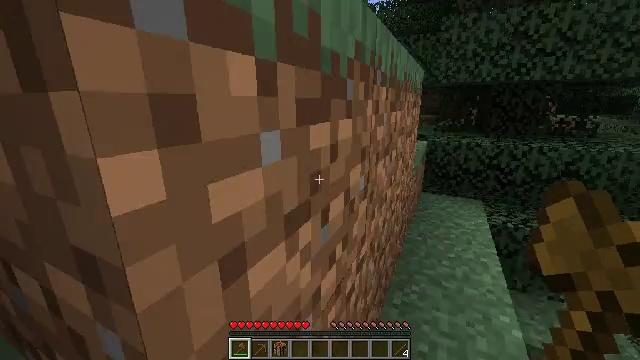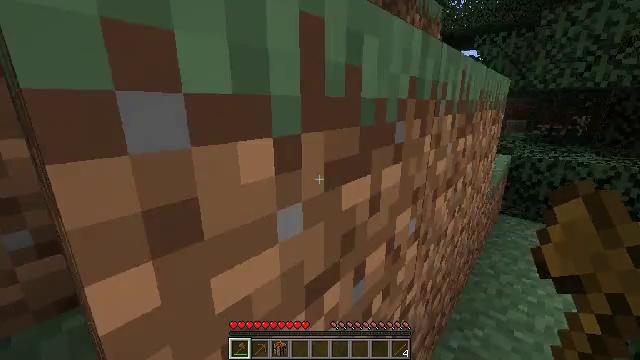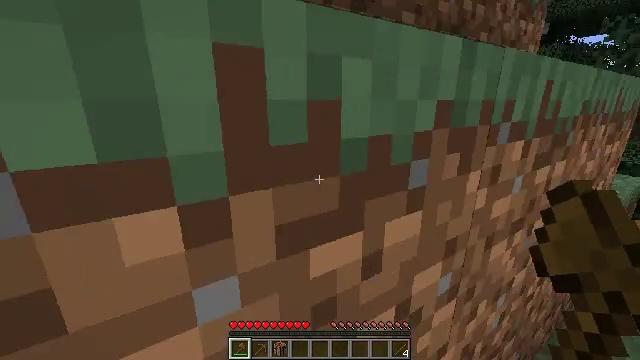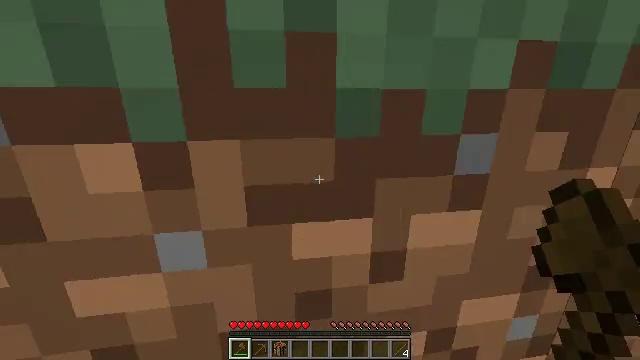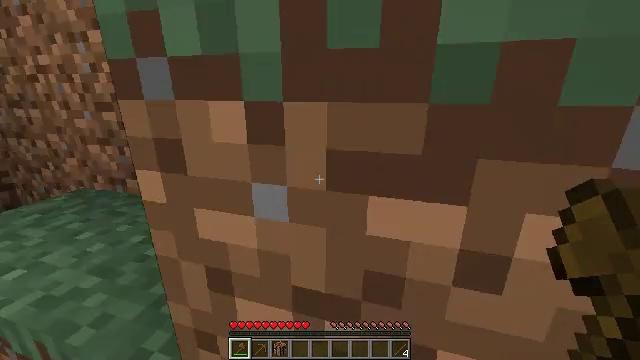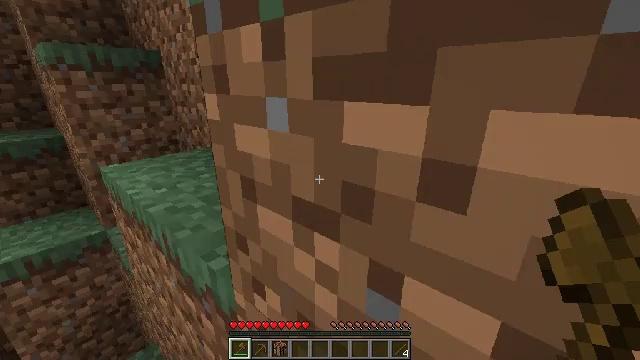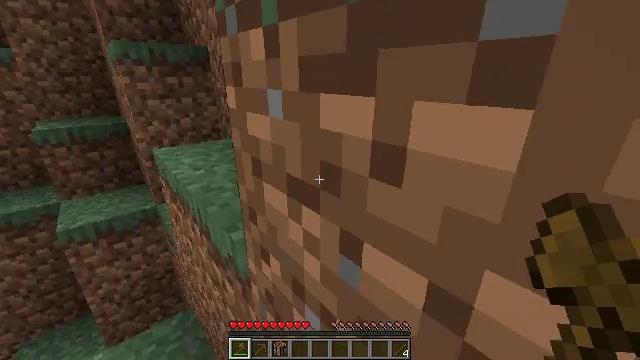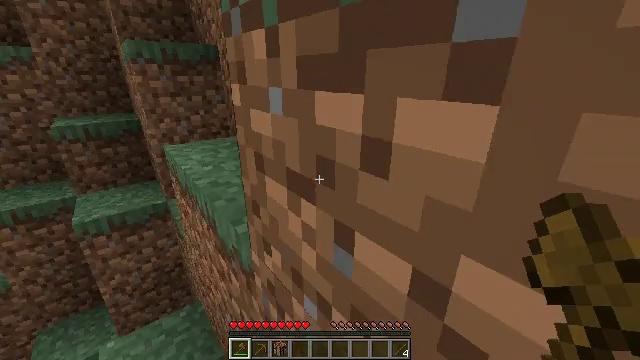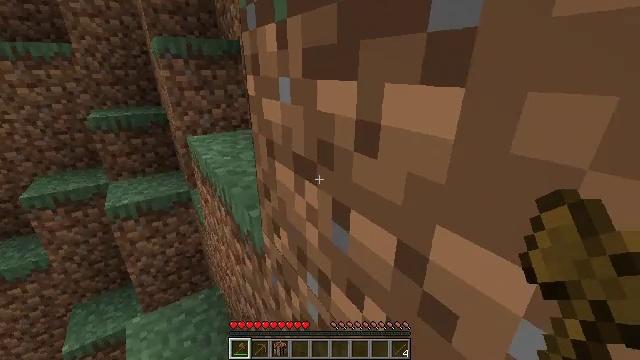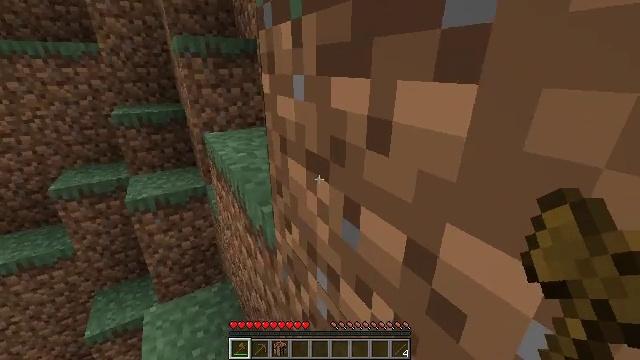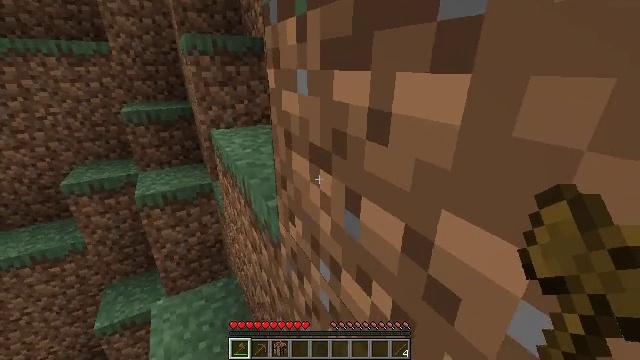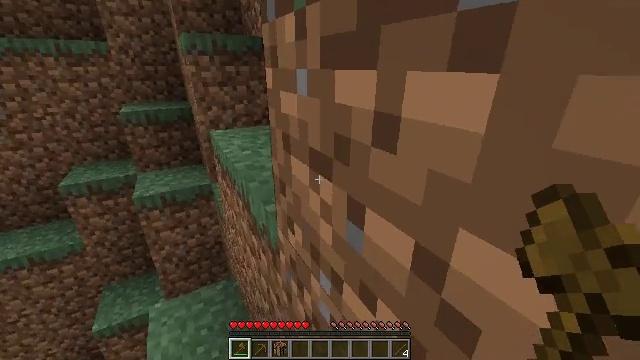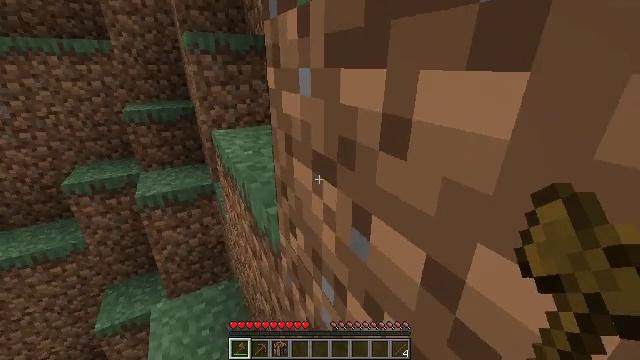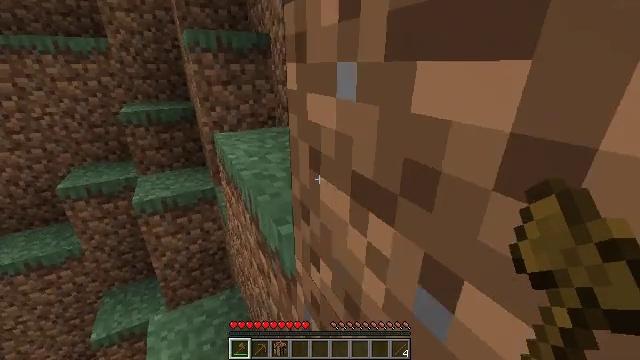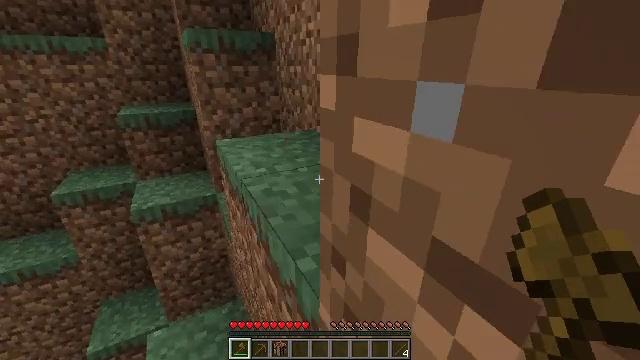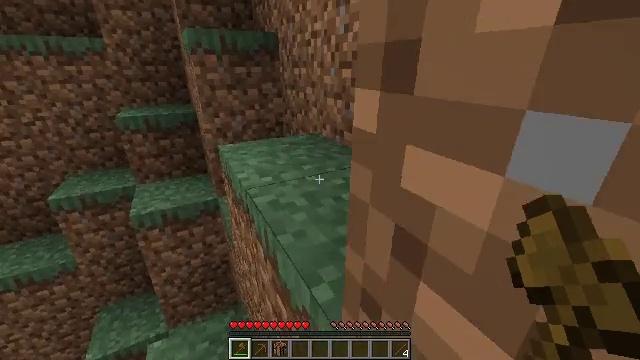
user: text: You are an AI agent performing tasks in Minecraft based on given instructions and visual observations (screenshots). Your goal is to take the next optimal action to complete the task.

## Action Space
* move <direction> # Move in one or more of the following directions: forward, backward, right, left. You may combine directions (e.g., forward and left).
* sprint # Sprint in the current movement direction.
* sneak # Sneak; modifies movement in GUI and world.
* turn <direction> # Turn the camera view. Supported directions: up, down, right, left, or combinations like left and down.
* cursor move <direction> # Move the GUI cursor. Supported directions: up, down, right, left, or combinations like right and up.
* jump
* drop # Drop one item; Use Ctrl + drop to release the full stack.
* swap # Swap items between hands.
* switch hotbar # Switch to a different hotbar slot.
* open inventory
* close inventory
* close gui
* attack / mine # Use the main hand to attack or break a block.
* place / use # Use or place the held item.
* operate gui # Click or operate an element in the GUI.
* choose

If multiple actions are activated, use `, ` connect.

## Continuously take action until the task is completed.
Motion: motion action
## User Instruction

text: Harvest sweet berries by mining the bush.
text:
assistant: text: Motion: move forward and move right, turn left
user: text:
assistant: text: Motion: move forward and move right, turn left
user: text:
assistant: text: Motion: move forward and move right, turn left and down
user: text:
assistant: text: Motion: turn left
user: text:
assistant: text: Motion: turn left and down
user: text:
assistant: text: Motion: turn left and down
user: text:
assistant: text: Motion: turn left
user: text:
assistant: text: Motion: turn left
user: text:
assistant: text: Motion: turn left
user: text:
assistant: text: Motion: turn left
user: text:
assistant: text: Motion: move forward
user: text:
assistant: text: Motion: move forward
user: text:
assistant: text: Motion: move forward
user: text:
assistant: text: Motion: move forward
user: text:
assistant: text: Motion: move forward
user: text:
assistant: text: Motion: move forward
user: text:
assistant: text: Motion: move forward, jump
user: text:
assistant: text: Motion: move forward, turn right, jump
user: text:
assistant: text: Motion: move forward, turn right, jump
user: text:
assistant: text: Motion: move forward, turn right and up, jump
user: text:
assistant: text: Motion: move forward, turn right and up
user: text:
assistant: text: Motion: move forward, turn right and up
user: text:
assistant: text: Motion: move forward, turn right and up
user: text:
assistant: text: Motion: move forward, turn right and down
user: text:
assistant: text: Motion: move forward, turn right
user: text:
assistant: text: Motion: move forward, turn right and up
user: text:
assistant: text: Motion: move forward, turn right
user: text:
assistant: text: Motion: move forward, turn right
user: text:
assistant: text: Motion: move forward, turn right
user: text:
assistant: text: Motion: move forward, turn right